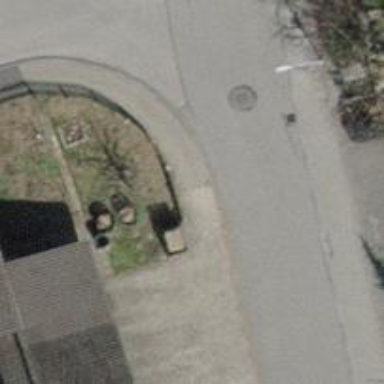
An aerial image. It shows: Sidewalk along the footway.